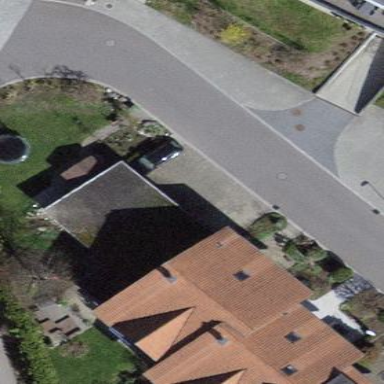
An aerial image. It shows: Garage building.